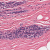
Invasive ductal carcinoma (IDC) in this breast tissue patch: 0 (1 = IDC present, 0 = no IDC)